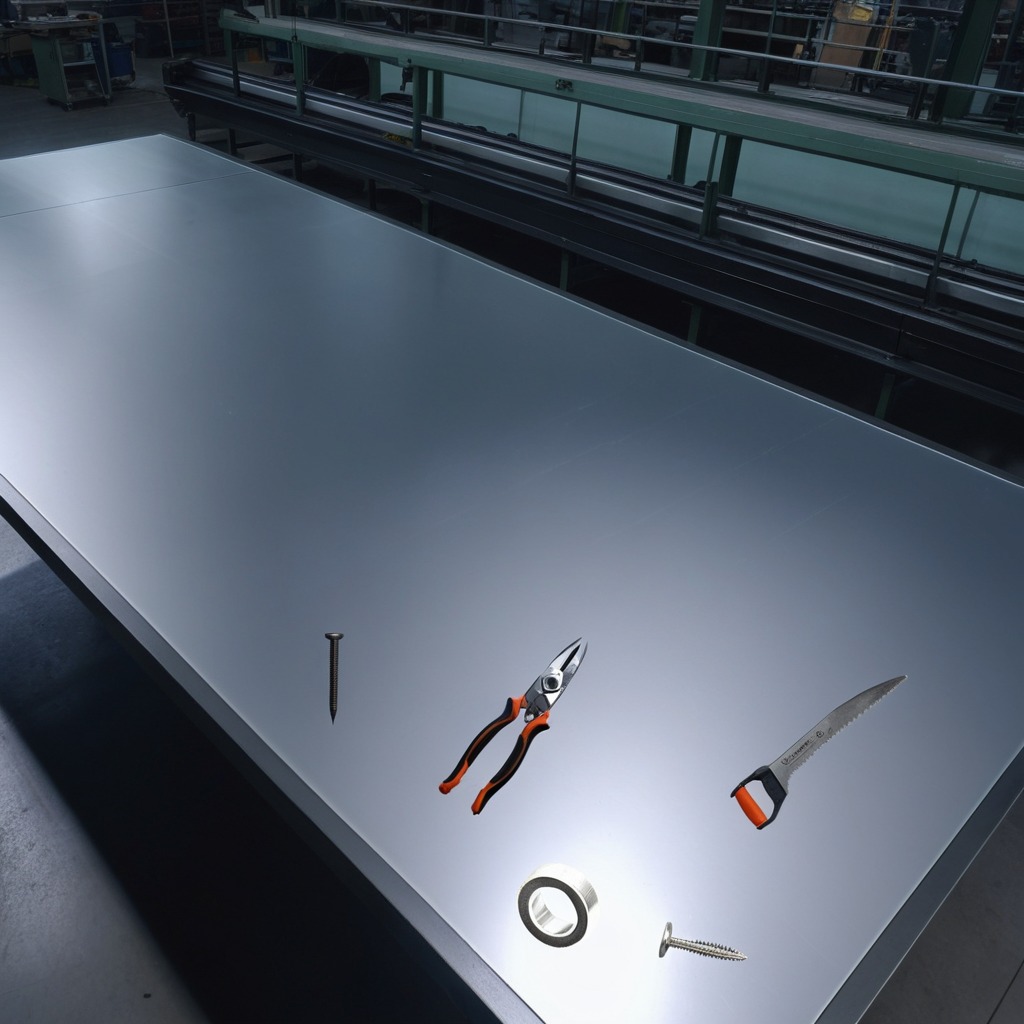
A ball bearing, a machine screw, an iron nail, pliers, and a handheld metal saw are lying on the tabletop.